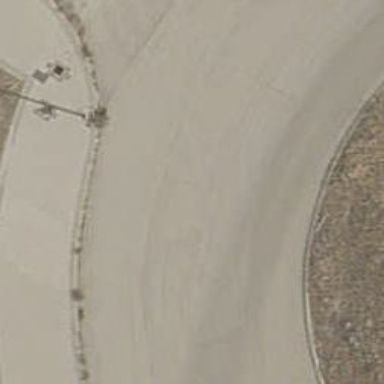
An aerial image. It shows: Secondary road leading to roundabout.